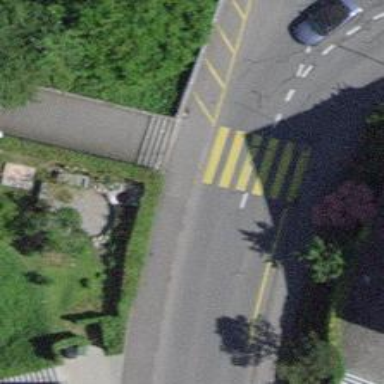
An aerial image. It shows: Kerb barrier.